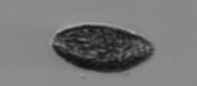
Label: Pseudochattonella_farcimen